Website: bh-photo
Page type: customer-info-address
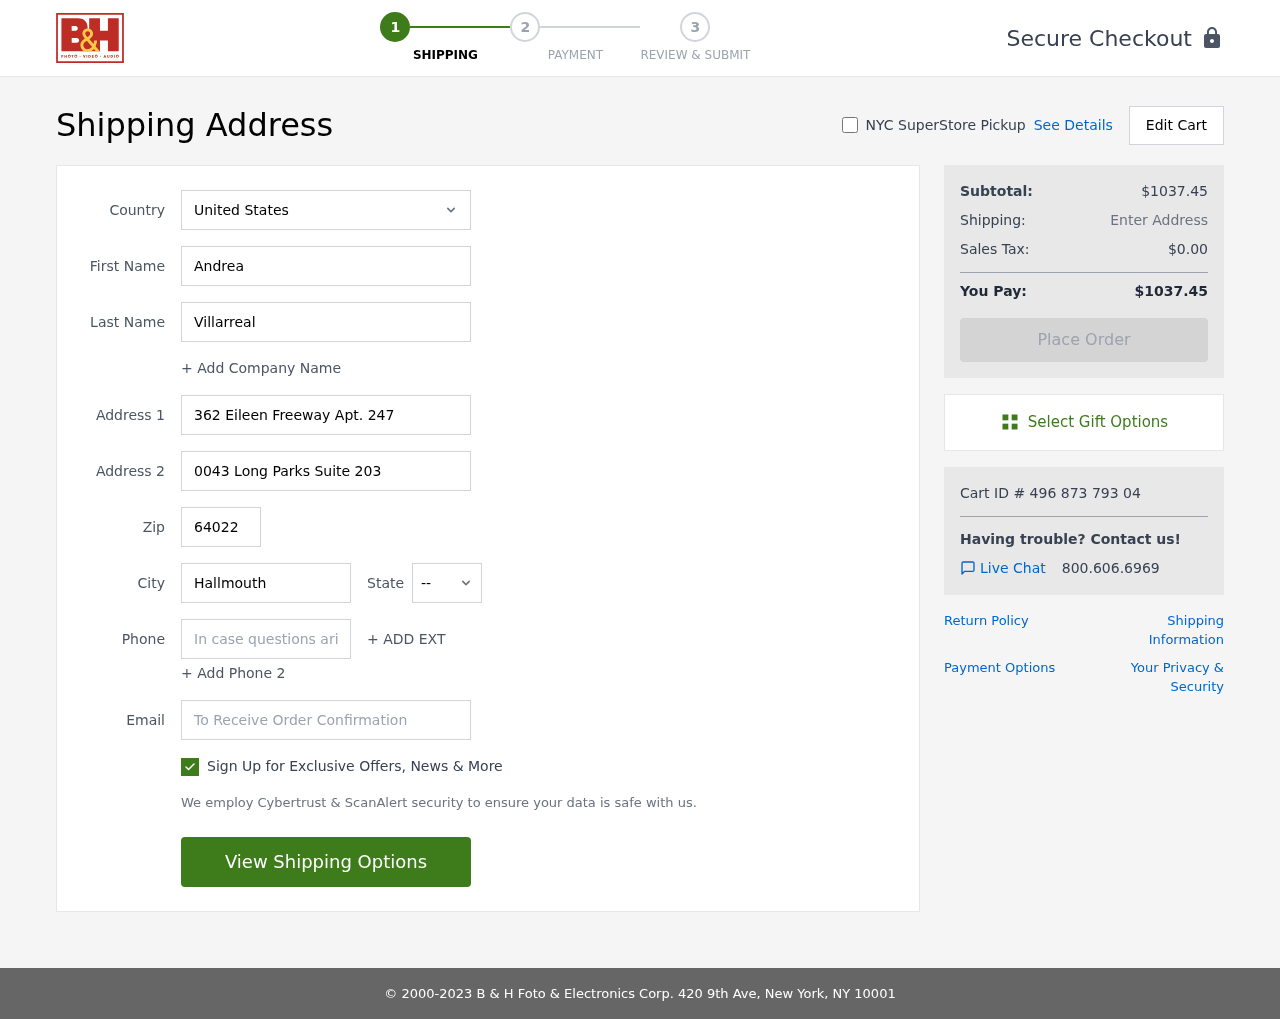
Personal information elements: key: PII_CITY
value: Hallmouth
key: PII_COUNTRY
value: United States
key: PII_EMAIL
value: andreavillarreal@hotmail.com
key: PII_FIRSTNAME
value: Andrea
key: PII_LASTNAME
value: Villarreal
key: PII_PHONE
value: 5627527132
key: PII_POSTCODE
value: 64022
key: PII_STATE_ABBR
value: MS
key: PII_STREET
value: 362 Eileen Freeway Apt. 247
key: PII_STREET2
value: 0043 Long Parks Suite 203
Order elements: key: ORDER_SUBTOTAL
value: $1037.45
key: ORDER_TAX
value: $0.00
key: ORDER_TOTAL
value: $1037.45
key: ORDER_ID
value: Cart ID # 496 873 793 04